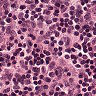
Metastatic tissue present: no